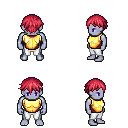
a pixel art fantasy rpg character, male body template, dark elf, purple skin, gold chest armor, white pants, ruby red short bangs hairstyle, four views (front, back, left, right), 2x2 character sprite sheet, small pixel art, hard edges, no anti-aliasing